Interaction volume radius: 10 \u00c5
Interaction volume height: 10 \u00c5
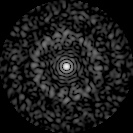
Disorder parameter: 0.8743